Question: I have a question regarding a 2D Fourier transformation. I'm currently in the progress of understandig the maths behind this, and there's something I dont onderstand. As far as I'm concerned, the DFT has a complexity of 'O(N*N)'. If I look at the following algorithm:

I don't understand how it works. Are we going to do this caluculation for every pixel in the tranformed ?
1. We have an image of 2*2.
2. For each pixel in this image we're going to do the DFT F(x,y)
3. I'll create a new image, and each pixel is the magnitude of the corrosponding complex value
Is this how it works or am I missing something? Because the way I see it now, it has a complexity of 'O(N^4)'
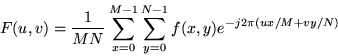
Answer: The equation means "to get the value of F at pixel (u, v), evaluate (the formula on the right-hand-side)." So, to get the entire transformed image, it's evaluated for every pixel in the transformed image.
To compute a DFT, using the formula, you need to do an O(1) calculation for every input value for every output value. (There are other, faster algorithms for some kinds of data.) In your 2D DFT case, the algorithm has complexity O((M*N)^2), because the number of input pixels is M*N and and the number of output pixels is also M*N.
: A 2D matrix DFT can be calculated in O(NM^2 + MN^2) by transforming the rows and columns in separate steps. The algorithm is here: <URL>